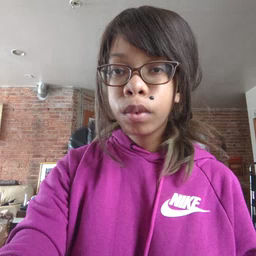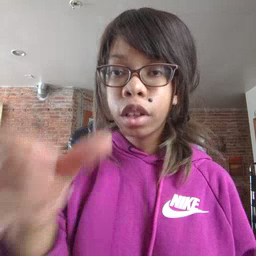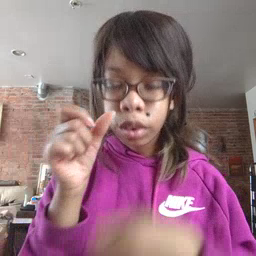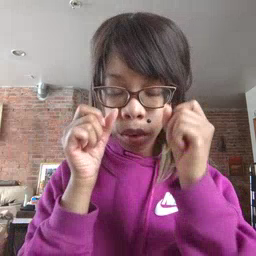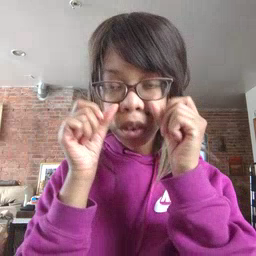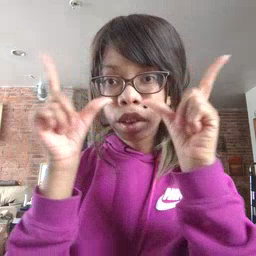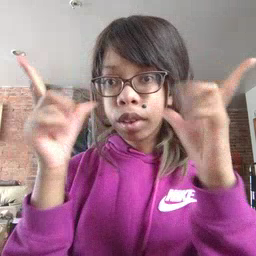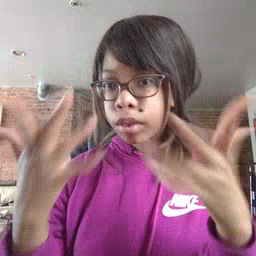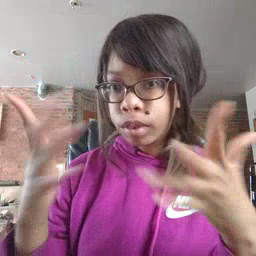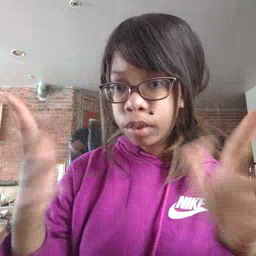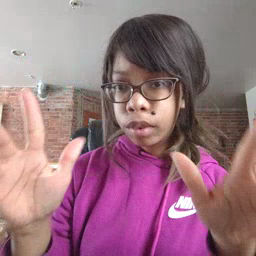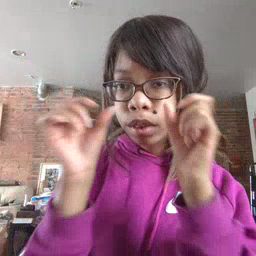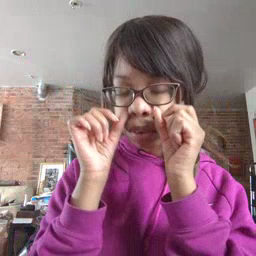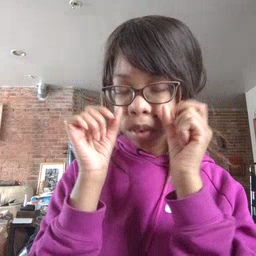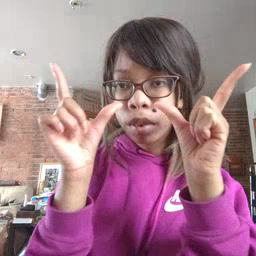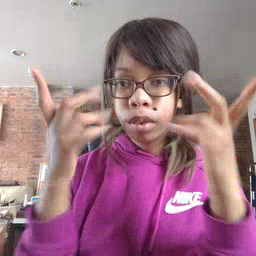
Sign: awake